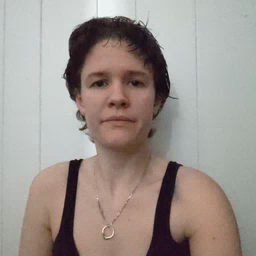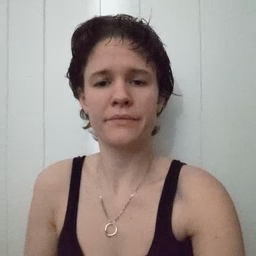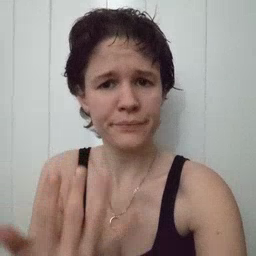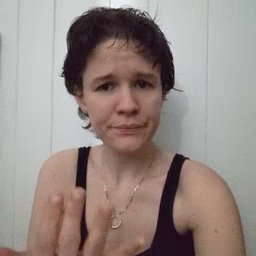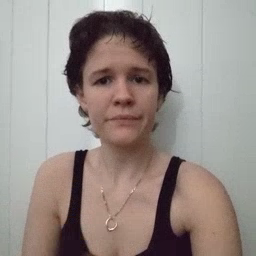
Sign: wait